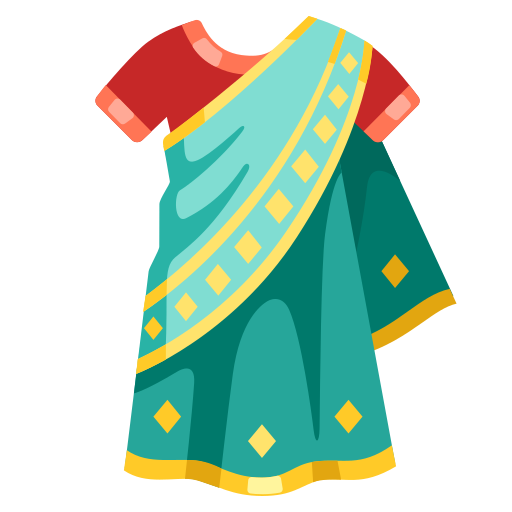
Emoji: 🥻